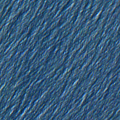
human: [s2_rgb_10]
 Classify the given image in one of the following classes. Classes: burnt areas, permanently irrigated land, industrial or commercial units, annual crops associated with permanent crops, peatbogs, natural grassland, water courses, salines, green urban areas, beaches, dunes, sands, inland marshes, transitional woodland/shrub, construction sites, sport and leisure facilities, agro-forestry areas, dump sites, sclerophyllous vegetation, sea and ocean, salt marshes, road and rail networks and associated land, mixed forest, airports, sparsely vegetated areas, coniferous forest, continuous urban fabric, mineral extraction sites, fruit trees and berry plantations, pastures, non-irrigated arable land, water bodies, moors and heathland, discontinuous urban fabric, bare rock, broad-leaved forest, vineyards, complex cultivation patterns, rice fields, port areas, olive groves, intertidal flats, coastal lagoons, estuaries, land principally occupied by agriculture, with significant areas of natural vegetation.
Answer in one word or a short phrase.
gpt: sea and ocean